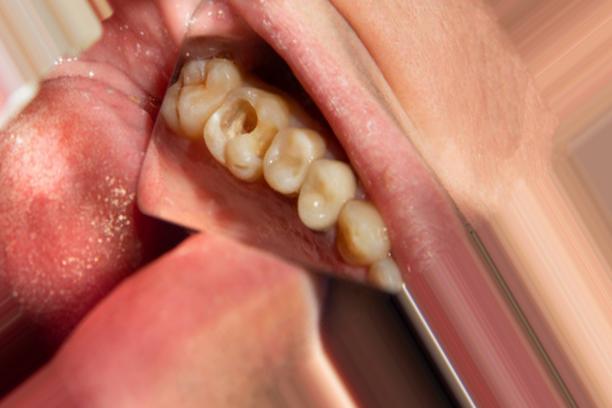
Condition: Caries